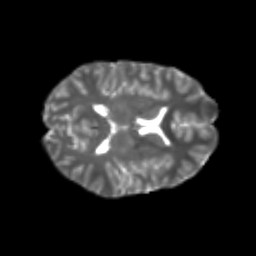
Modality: T2w
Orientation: axial
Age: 23
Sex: female
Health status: healthy
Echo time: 0.074 s